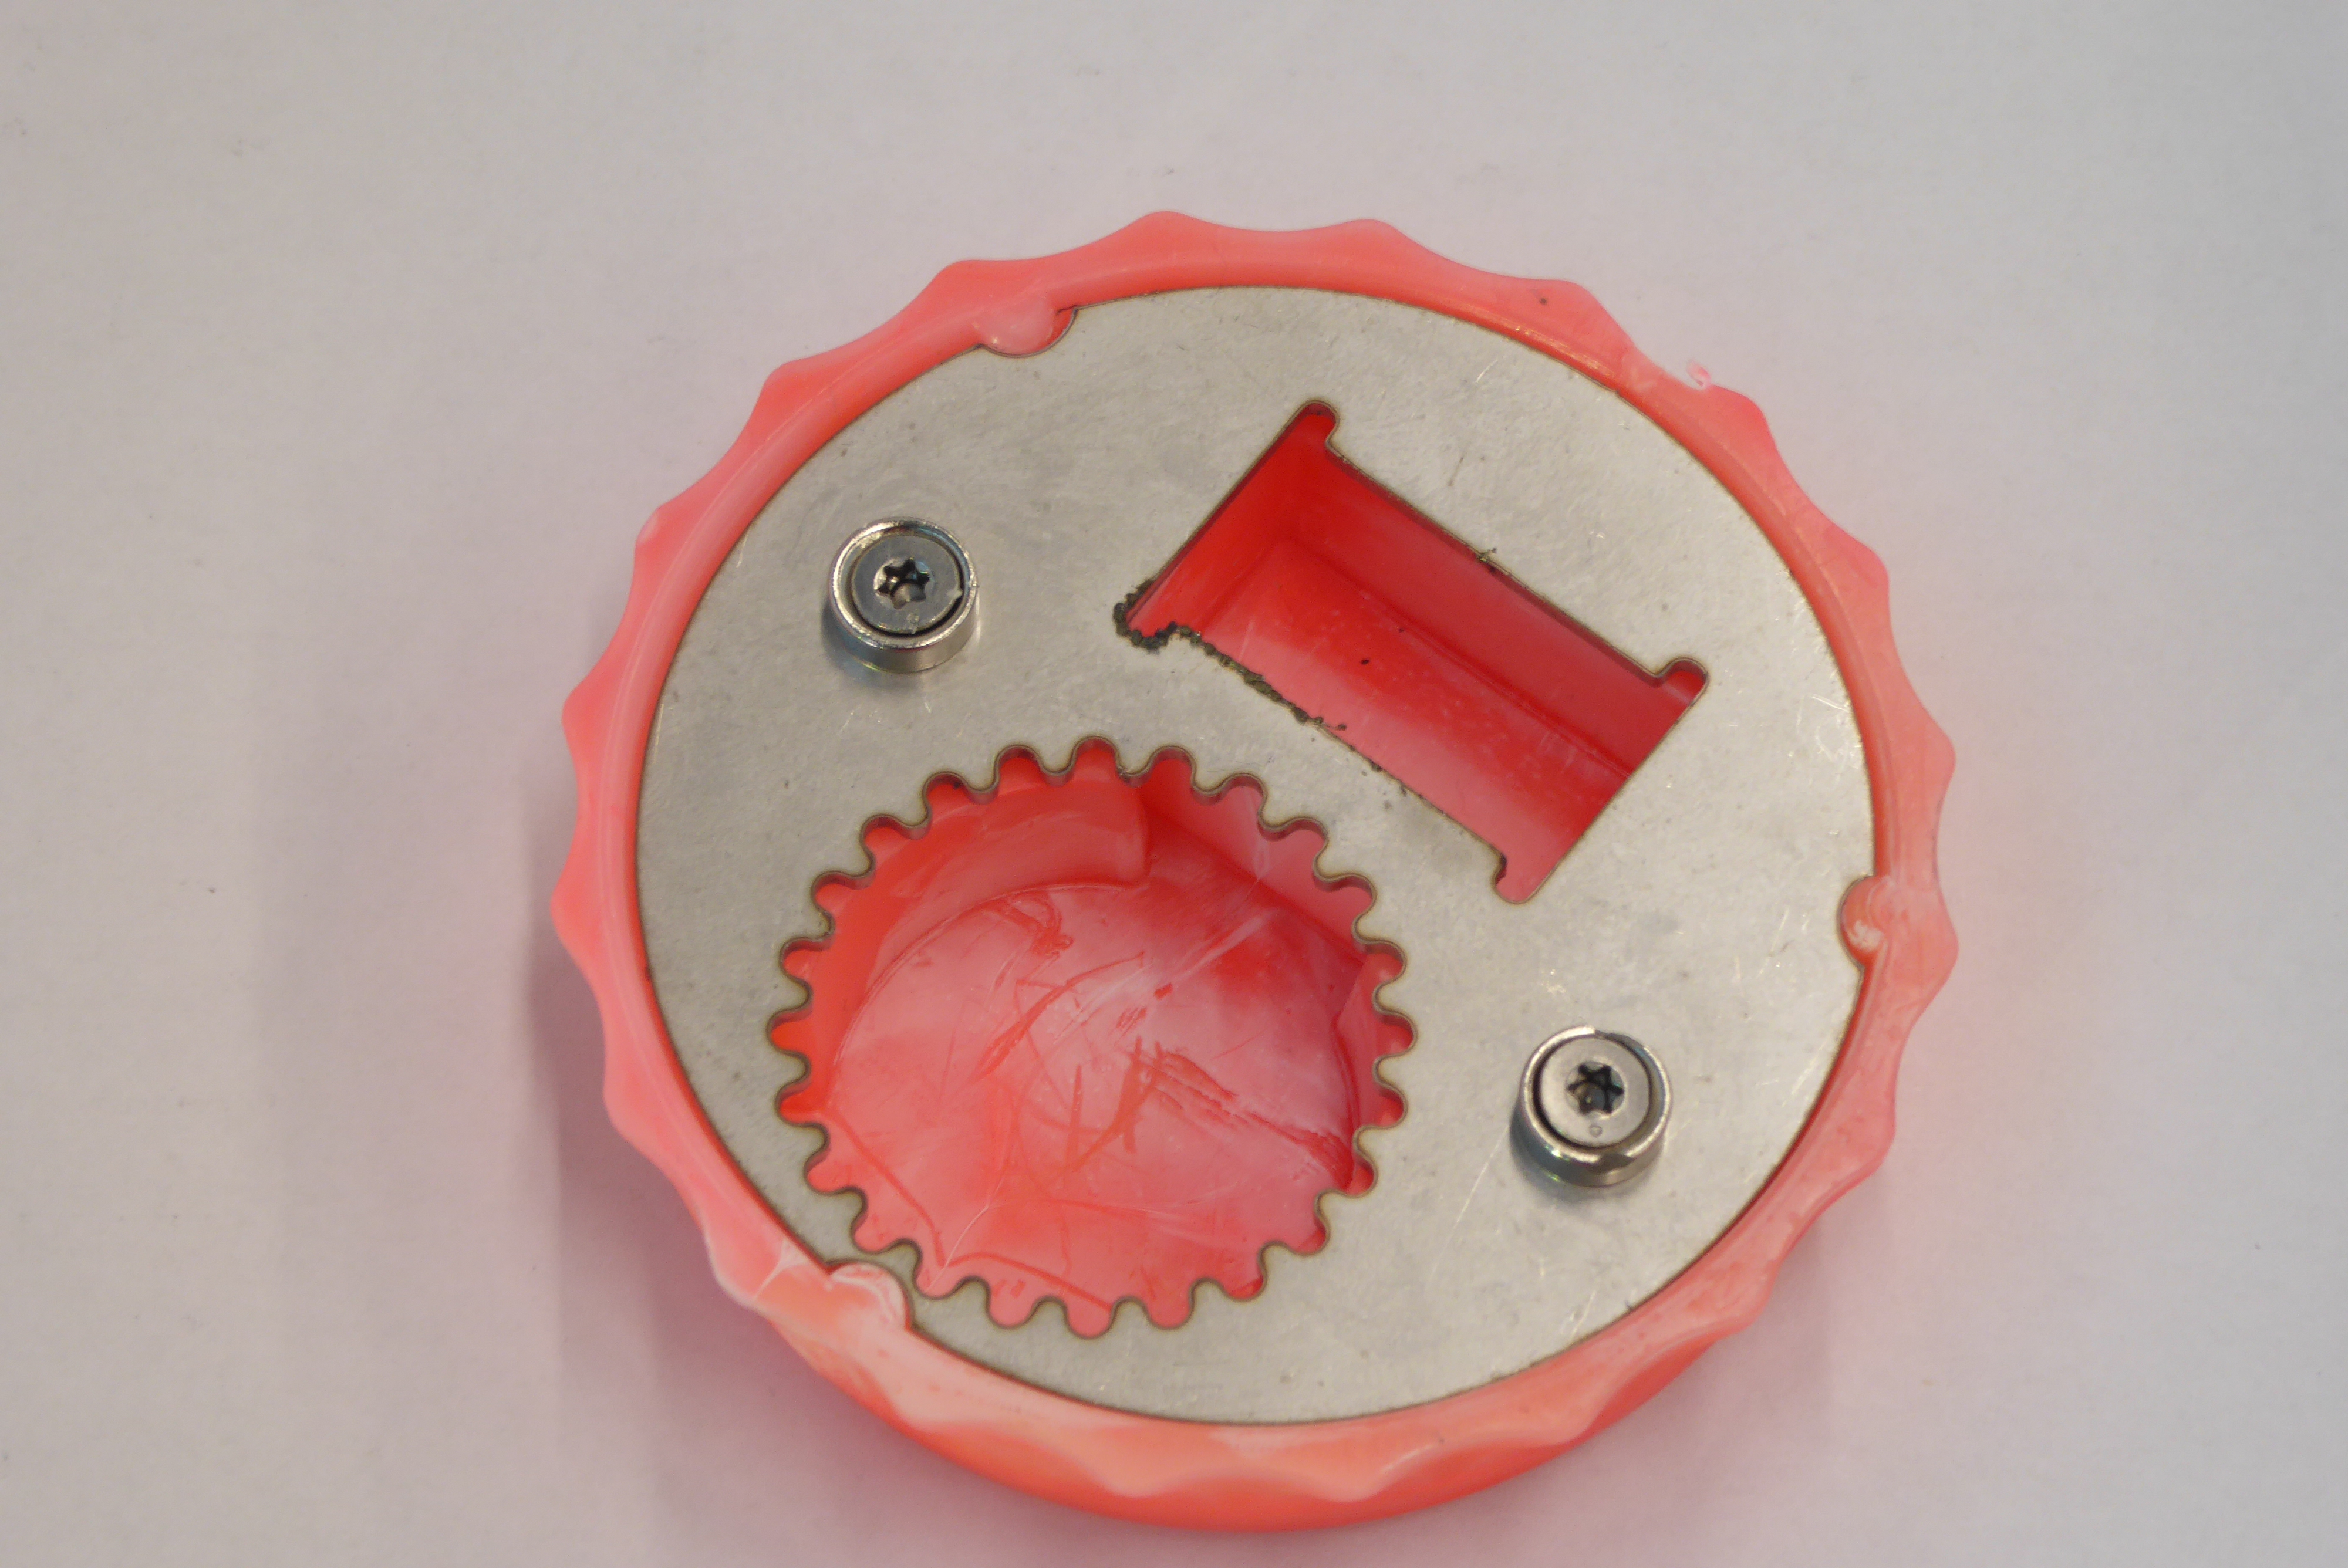
Label: Bottle Opener